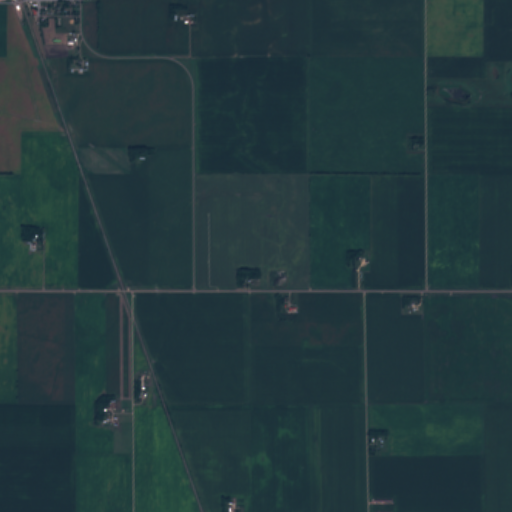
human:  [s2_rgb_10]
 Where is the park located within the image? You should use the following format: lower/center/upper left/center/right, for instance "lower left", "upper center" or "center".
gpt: The park is located in the upper left of the image.
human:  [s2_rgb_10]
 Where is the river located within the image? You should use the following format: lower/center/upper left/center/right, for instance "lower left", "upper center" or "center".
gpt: The river is located in the upper left of the image.
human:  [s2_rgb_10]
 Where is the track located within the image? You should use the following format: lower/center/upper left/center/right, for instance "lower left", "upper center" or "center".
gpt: There is no track in the image.